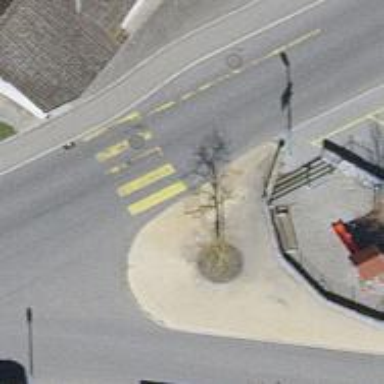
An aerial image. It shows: Uncontrolled zebra crossing with notable zebra markings.